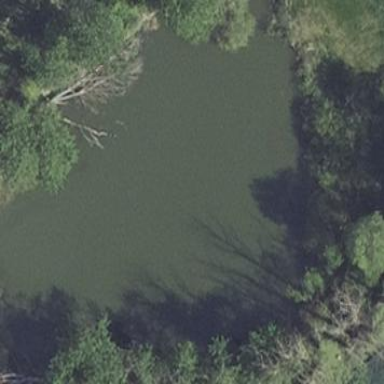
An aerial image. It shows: Serene pond surrounded by nature.